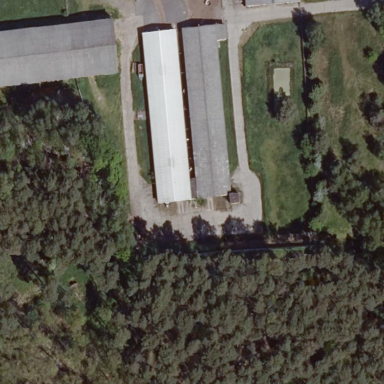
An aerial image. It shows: Farmyard area.